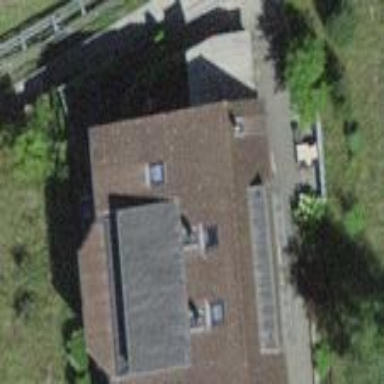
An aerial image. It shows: Residential building with saltbox roof shape.